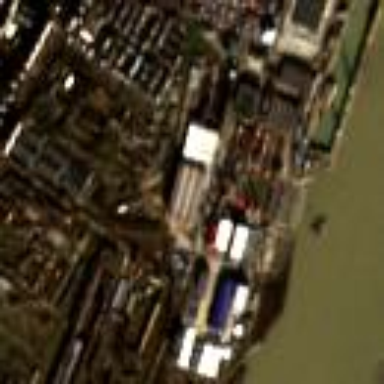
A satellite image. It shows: Industrial area designated as shipyard.